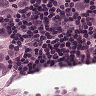
Metastatic tissue present: yes